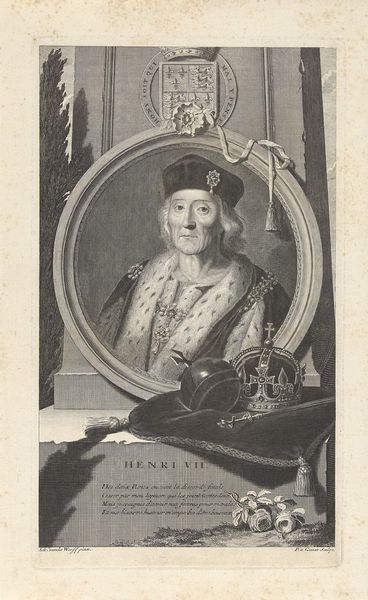
Titel: Portret van koning Hendrik VII van Engeland
Künstler: Pieter van Gunst
Standort: Amsterdam
Institution: Rijksmuseum
Schlagwörter: mann, portrait, druck, radierung, cercle, gens, vetement, vetements, krone, lettre, écrire, kissen, könig, weltkugel, quaste, bildrahmen, bild im bild, pelz, orden, insignien